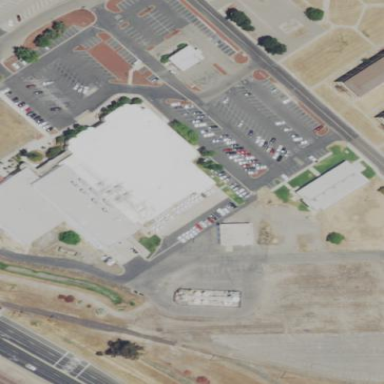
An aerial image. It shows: Commercial building.